Aerial crown-view tile of a tropical tree (Barro Colorado Island, Panama), acquired 20241014:
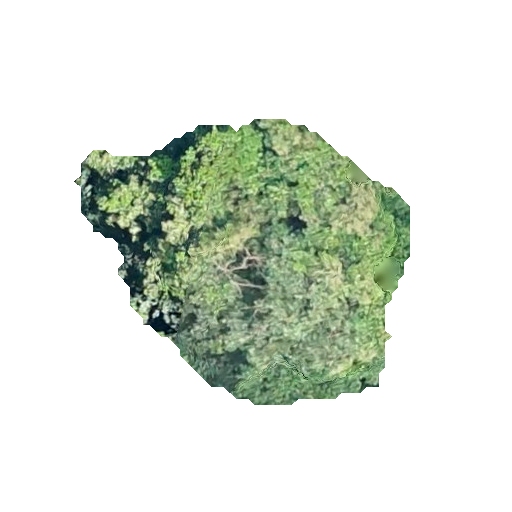
Species: Prioria copaifera
GBIF accepted scientific name: Prioria copaifera
Crown area: 103.558 m²